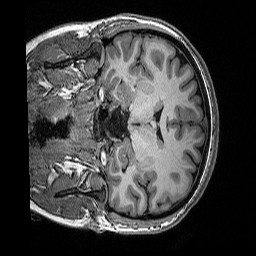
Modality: T1w
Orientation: coronal
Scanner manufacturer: siemens
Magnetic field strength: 3 T
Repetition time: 2.53 s
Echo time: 0.0033 s